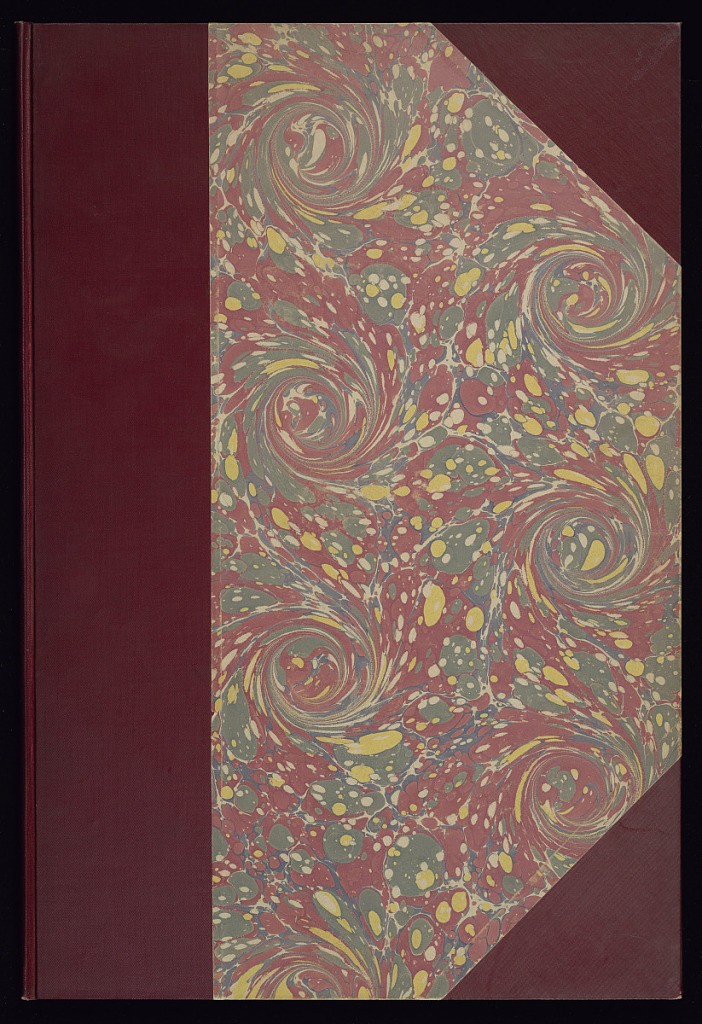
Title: Album of Prints: Second Book of Arabesques For Use by Artists
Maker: Michel, French, active 18th century
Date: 1780-1784
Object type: Album
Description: Album of prints containing the Second Book of Arabesques for Use by Artists, designed by Michel and engraved by Jacque[s] Juillet. Other than the title page, the plates are not signed; none of the plates are numbered.